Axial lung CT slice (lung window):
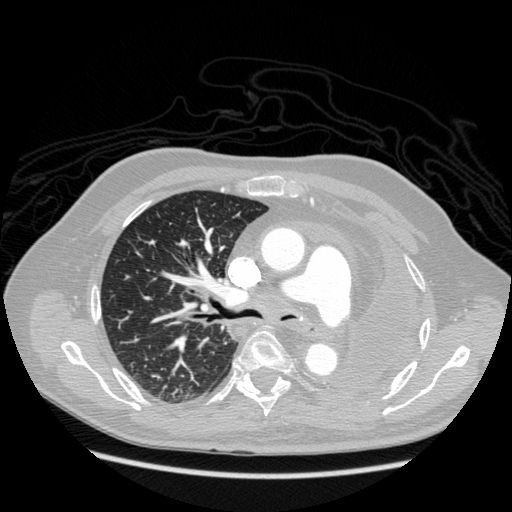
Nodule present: no